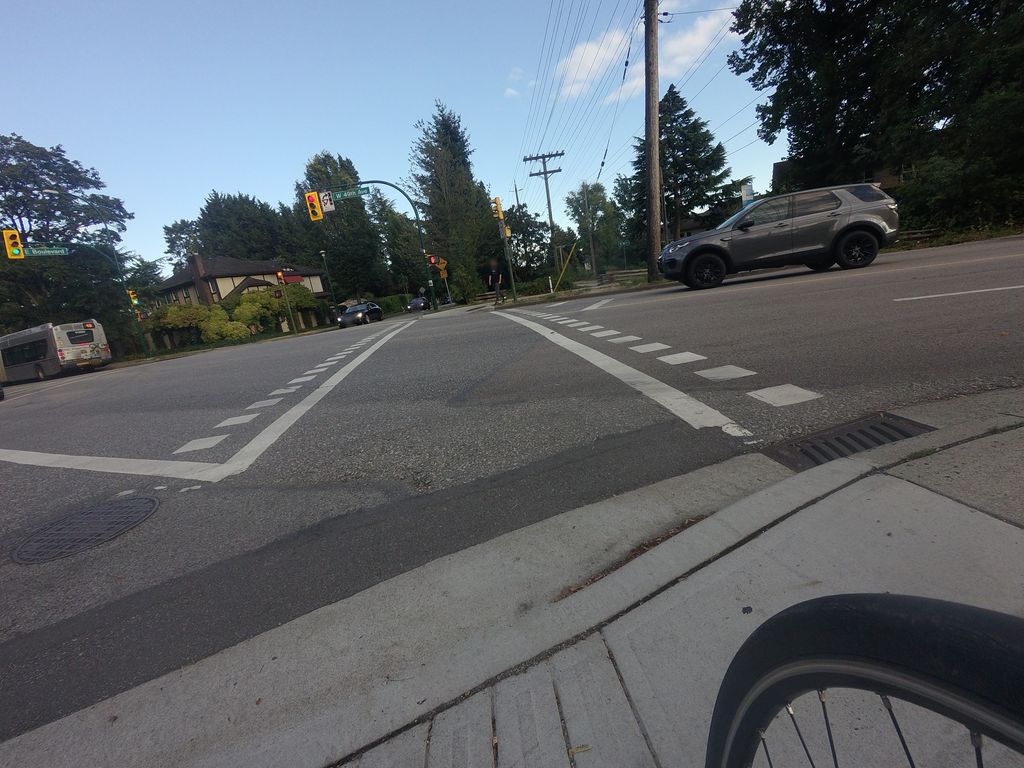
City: vancouver